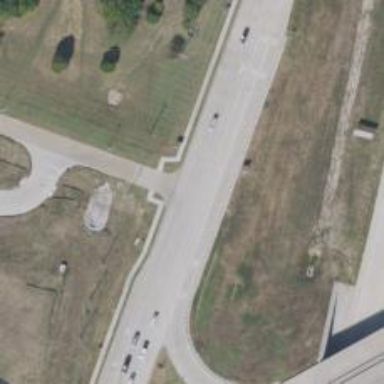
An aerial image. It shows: Secondary road with frontage road alongside.